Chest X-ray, PA view. Patient: 50 years old, sex M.
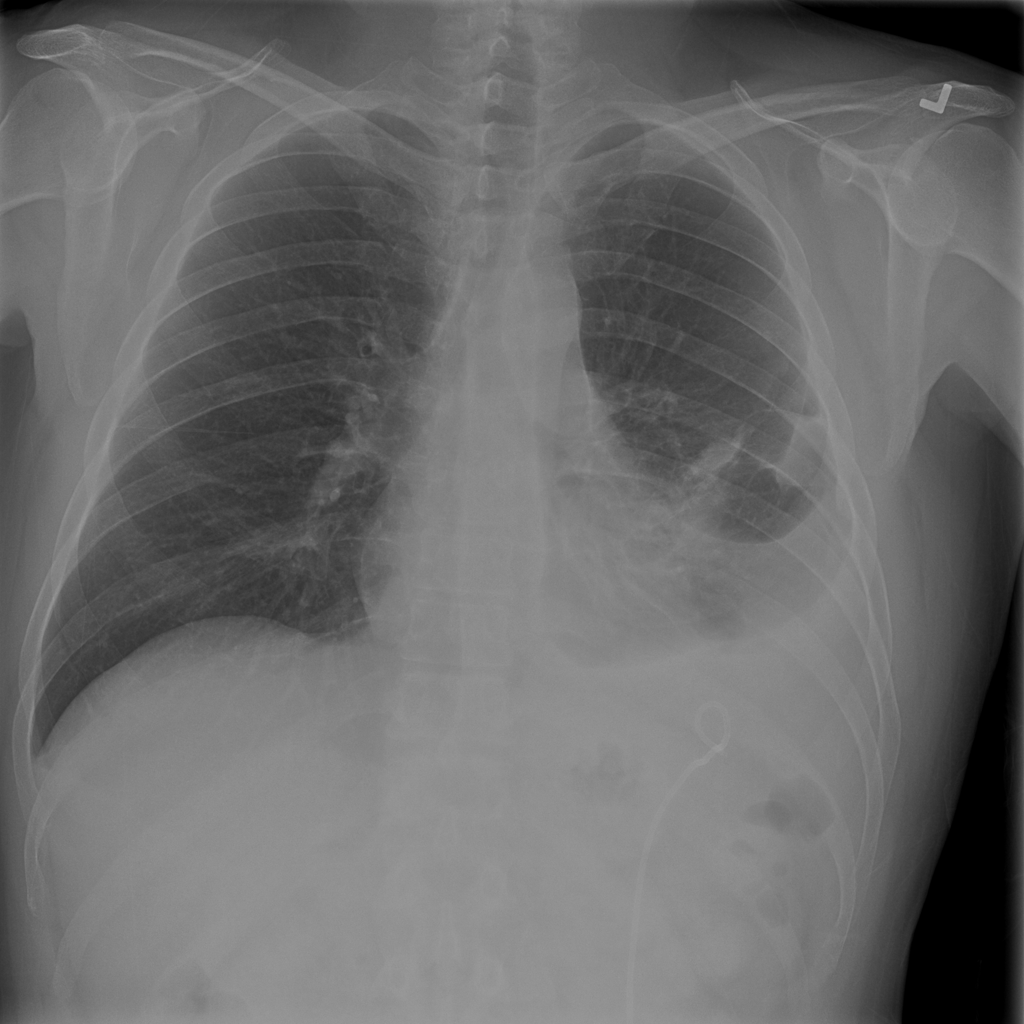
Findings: Atelectasis, Effusion